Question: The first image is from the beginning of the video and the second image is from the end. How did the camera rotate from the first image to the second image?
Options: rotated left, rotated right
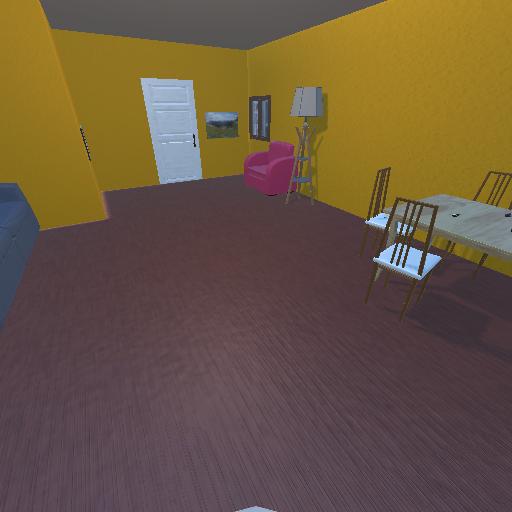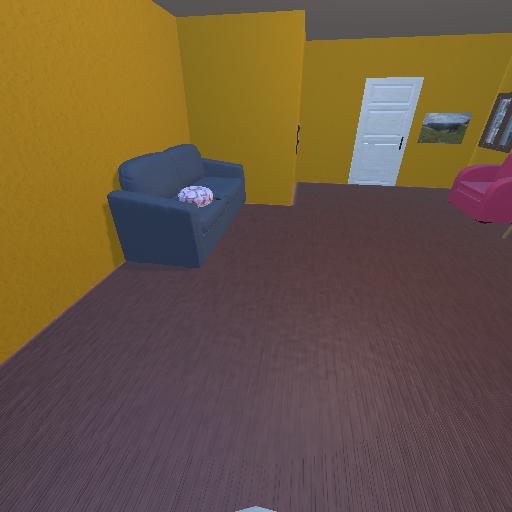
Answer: rotated left